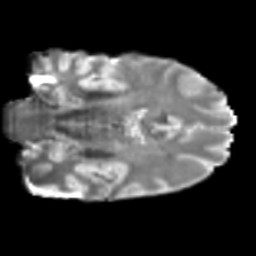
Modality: T2w
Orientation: coronal
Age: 46
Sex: male
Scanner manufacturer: siemens
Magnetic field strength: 3 T
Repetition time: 5 s
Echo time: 0.092 s